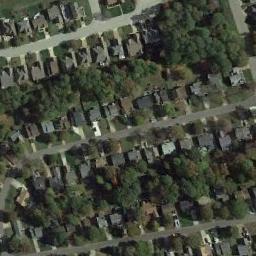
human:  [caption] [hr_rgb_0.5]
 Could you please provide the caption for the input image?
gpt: In densely populated areas there are many roads and neatly arranged houses and trees as well as large lawns and many vehicles .

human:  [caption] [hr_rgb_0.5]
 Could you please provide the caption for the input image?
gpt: A dense residential area has a lot of greenery and lots of houses neatly arranged while some roads go through the residential area .

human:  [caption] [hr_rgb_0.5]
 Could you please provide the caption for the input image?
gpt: The dense residential is on the grass next to the road and trees .

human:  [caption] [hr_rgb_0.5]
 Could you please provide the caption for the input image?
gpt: The residential area is off the highway .

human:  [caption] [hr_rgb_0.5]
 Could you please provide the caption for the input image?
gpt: There are buildings with green trees around on dense residential area .